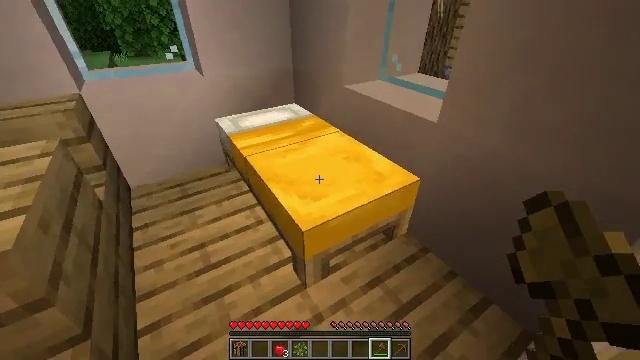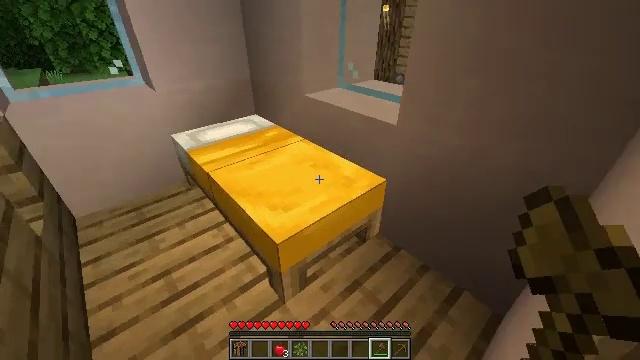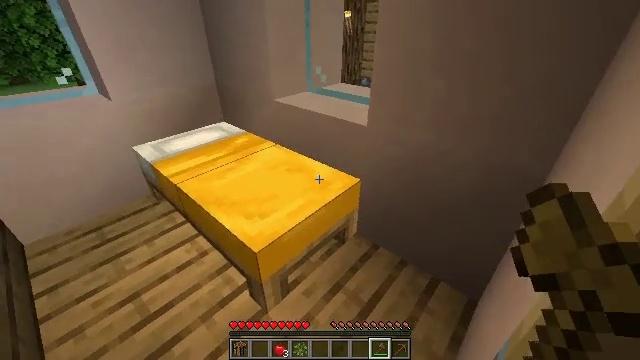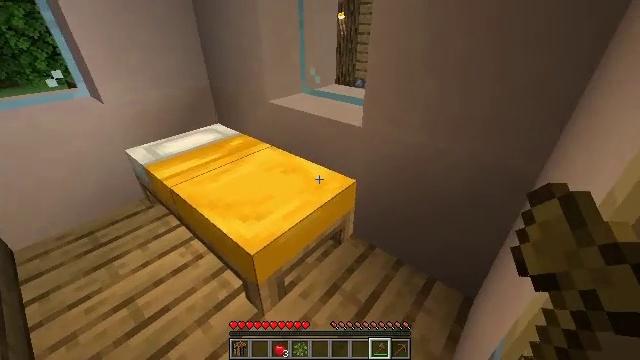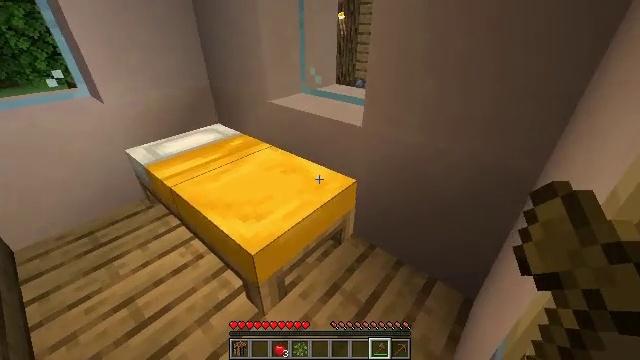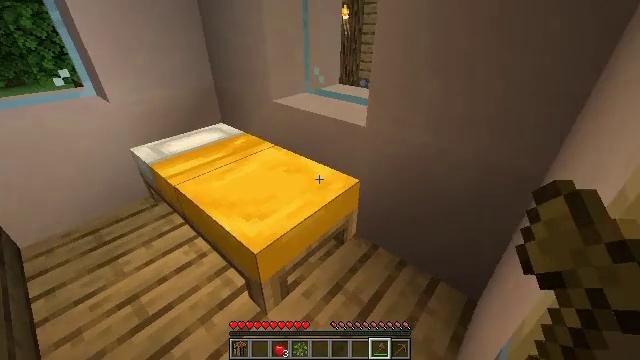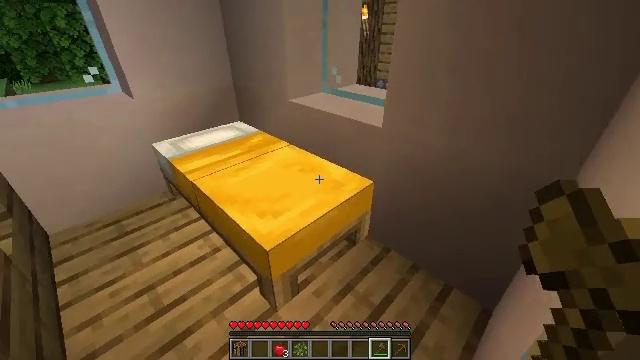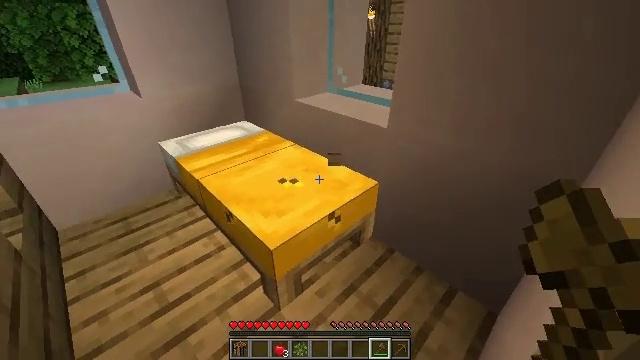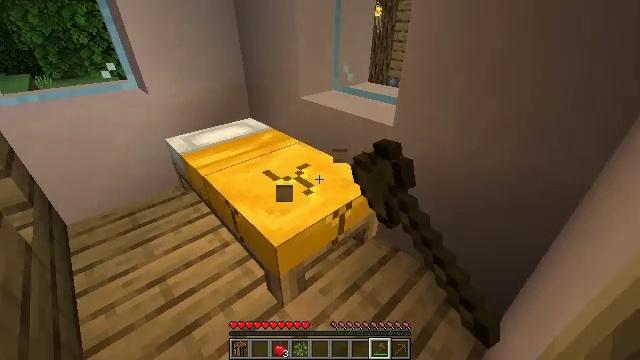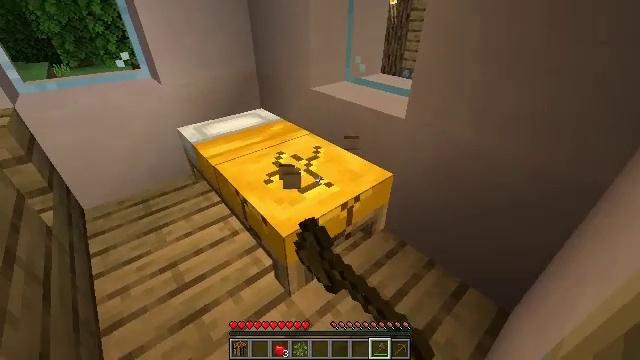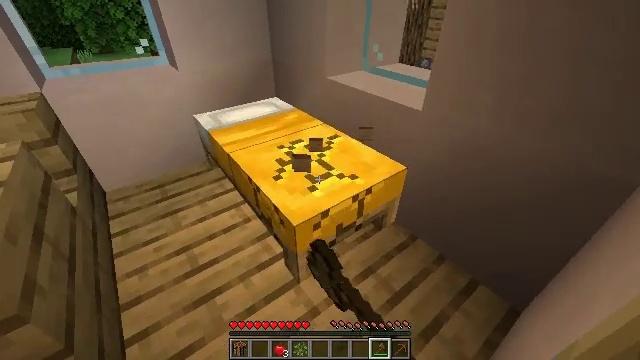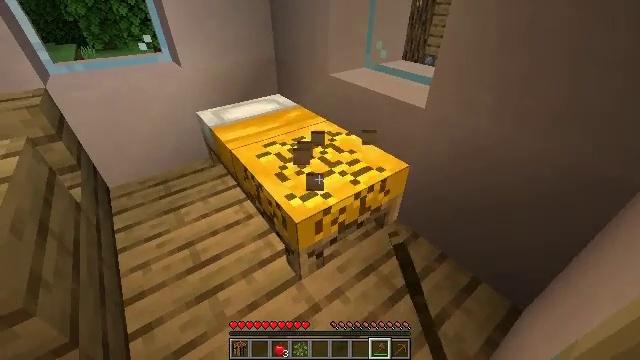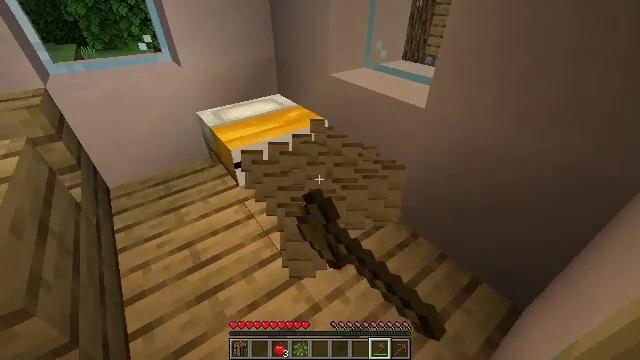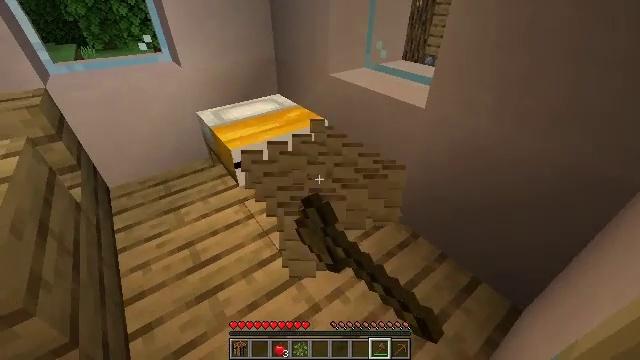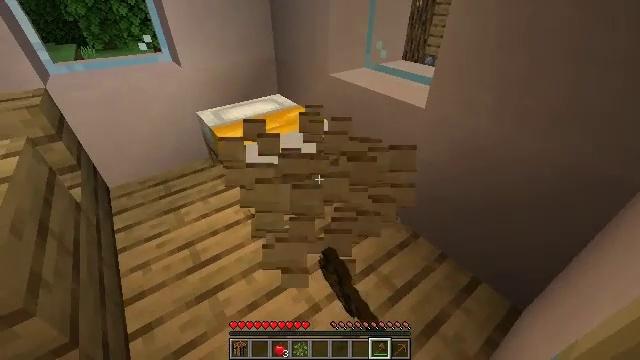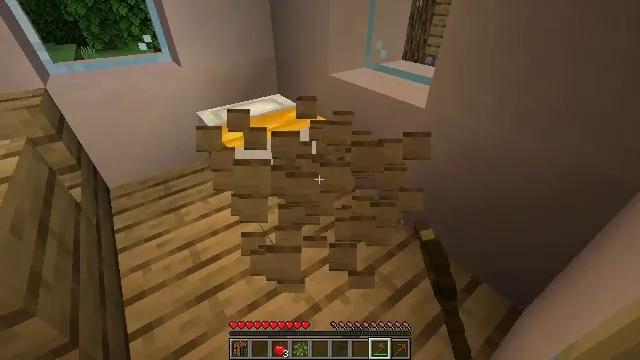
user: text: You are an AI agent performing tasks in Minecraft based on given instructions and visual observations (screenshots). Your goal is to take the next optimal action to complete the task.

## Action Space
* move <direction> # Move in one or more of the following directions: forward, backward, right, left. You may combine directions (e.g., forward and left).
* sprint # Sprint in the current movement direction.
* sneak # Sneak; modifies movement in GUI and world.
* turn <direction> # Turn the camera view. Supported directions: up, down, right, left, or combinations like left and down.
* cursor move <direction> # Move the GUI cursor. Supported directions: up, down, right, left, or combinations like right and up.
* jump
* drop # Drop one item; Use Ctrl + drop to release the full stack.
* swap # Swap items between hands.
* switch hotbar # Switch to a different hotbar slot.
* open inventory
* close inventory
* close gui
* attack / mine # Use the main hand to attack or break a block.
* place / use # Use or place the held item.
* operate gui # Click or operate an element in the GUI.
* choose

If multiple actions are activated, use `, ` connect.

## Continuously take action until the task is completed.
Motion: motion action
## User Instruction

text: Collect the yellow bed from its place.
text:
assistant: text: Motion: turn right and up
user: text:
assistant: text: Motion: turn right
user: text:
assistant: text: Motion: turn right
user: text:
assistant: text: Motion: no_op
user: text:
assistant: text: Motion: no_op
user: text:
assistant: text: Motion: turn left
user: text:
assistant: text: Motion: turn left, attack / mine
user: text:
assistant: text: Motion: turn left, attack / mine
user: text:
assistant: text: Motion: turn left and down, attack / mine
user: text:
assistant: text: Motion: turn left and down, attack / mine
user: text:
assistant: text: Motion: attack / mine
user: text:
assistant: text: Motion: attack / mine
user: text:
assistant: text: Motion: attack / mine
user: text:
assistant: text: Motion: attack / mine
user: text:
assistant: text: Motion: attack / mine
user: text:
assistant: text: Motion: move forward, attack / mine
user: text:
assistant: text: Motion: attack / mine